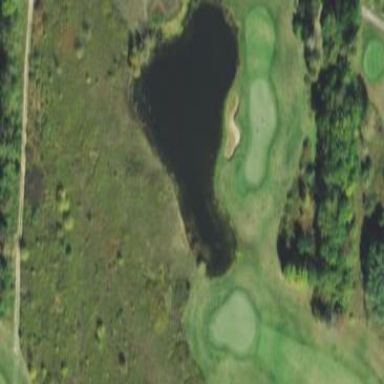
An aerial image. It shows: Water hazard in golf course. The hazard is natural water feature.